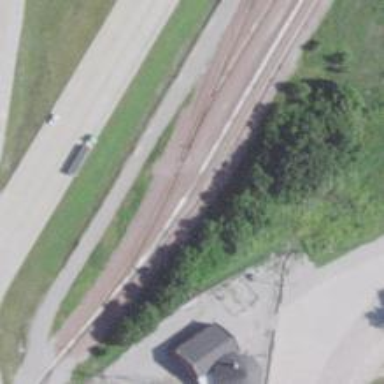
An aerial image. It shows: Railway siding for service.